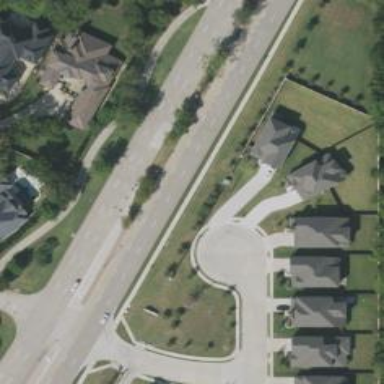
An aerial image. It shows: Circle-shaped turning circle on the road.